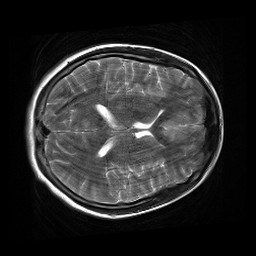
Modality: T2w
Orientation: axial
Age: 19
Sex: female
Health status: healthy
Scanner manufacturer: siemens
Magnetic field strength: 3 T
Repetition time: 4.01 s
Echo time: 0.116 s